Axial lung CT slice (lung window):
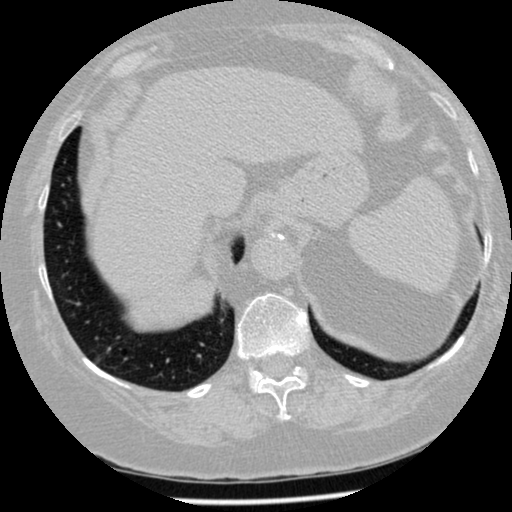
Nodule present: no